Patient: sex F, age 46
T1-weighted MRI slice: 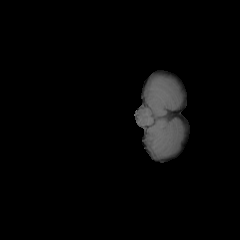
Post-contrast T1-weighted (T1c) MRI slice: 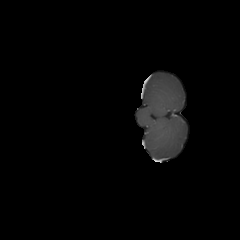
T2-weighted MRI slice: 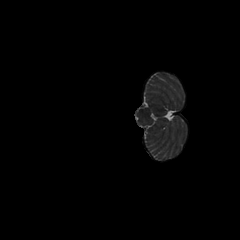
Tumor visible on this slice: no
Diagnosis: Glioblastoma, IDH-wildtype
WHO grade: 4